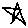
Label: star